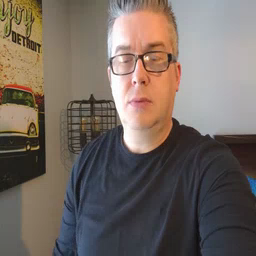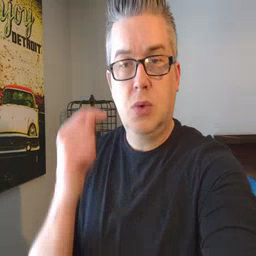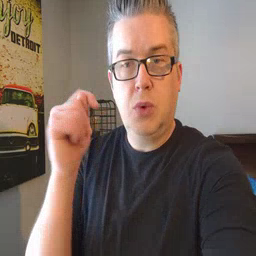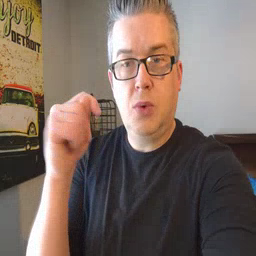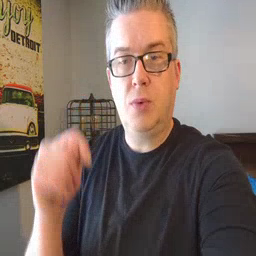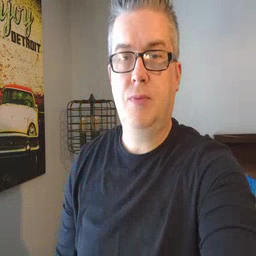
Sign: toy